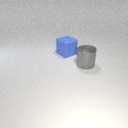
large blue rubber cube to the left of large gray metal cylinder